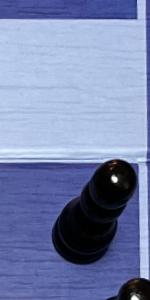
Label: Pawn_Black